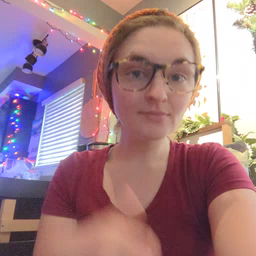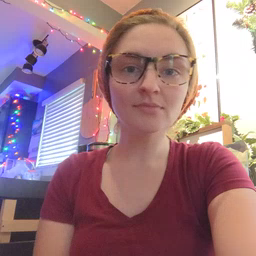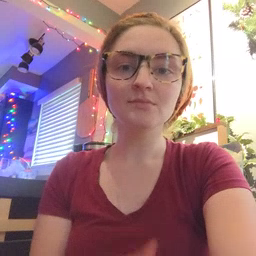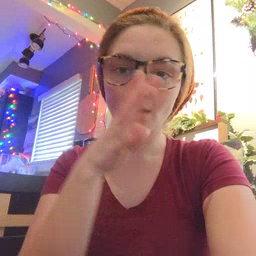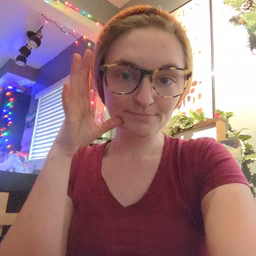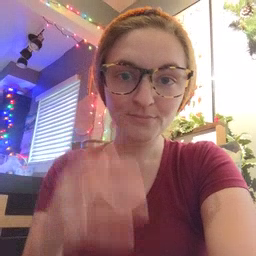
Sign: farm